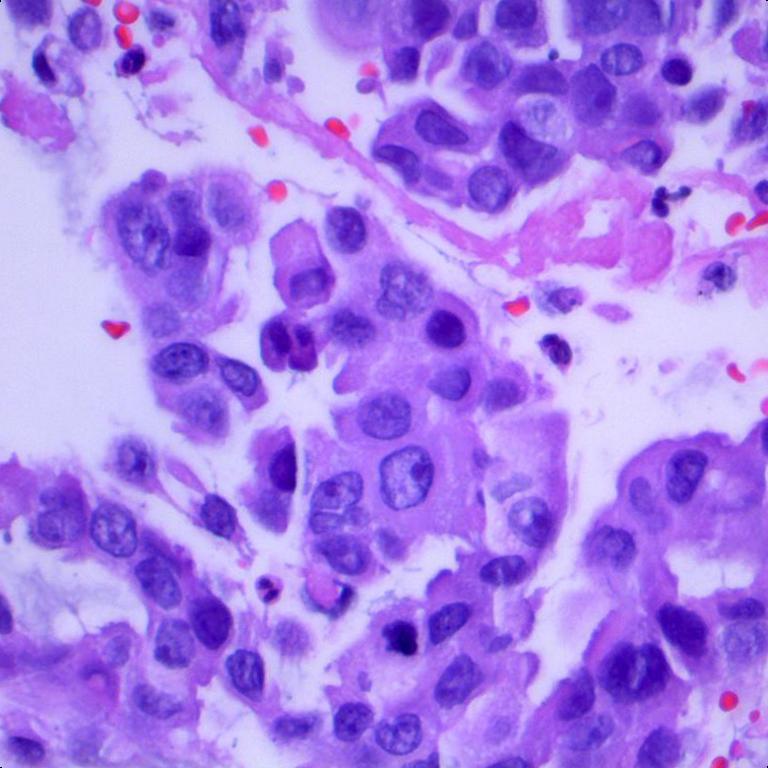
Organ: lung
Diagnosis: adenocarcinomas